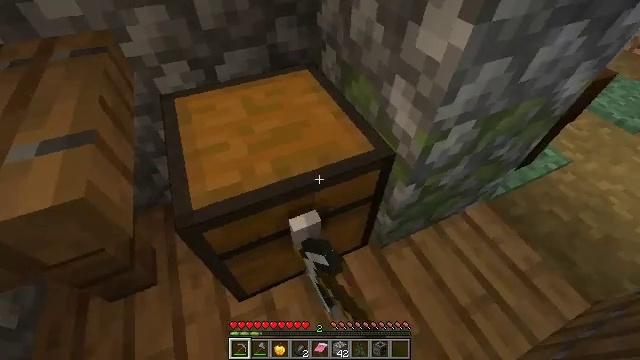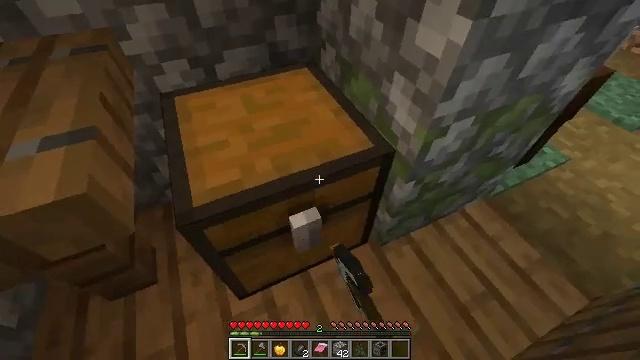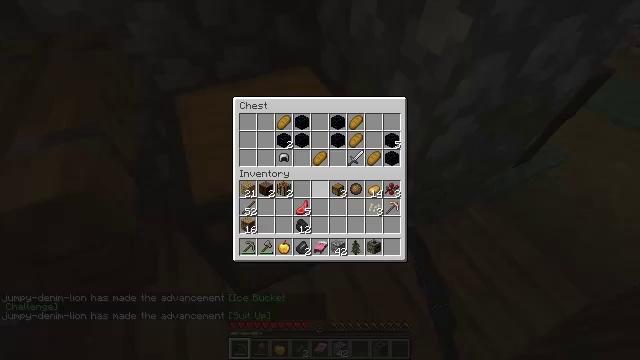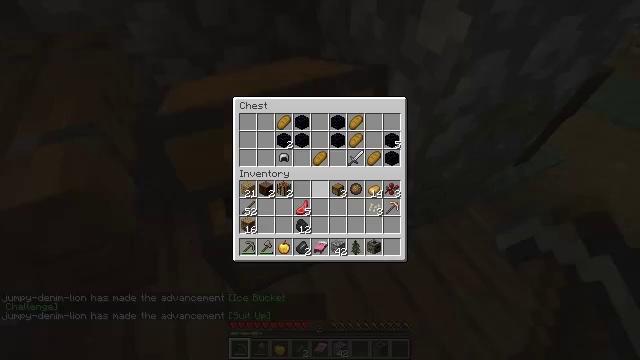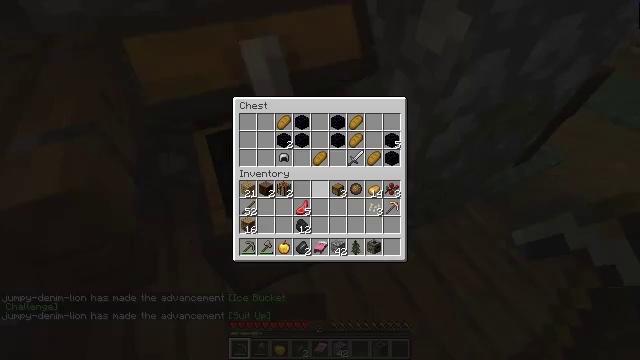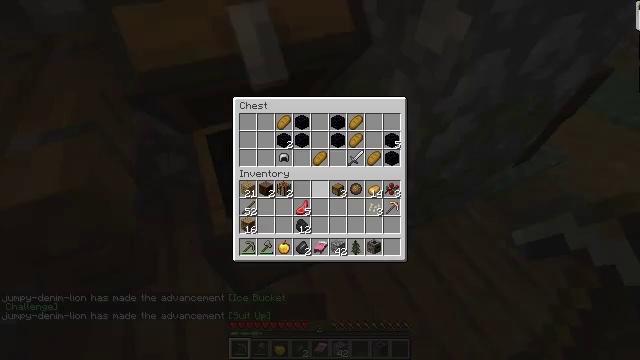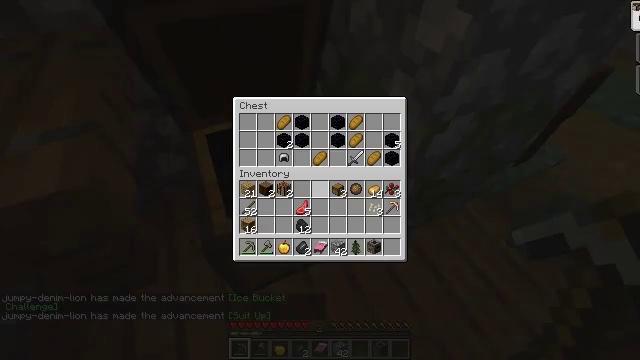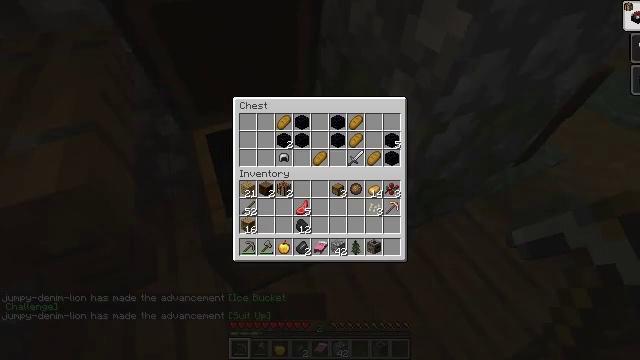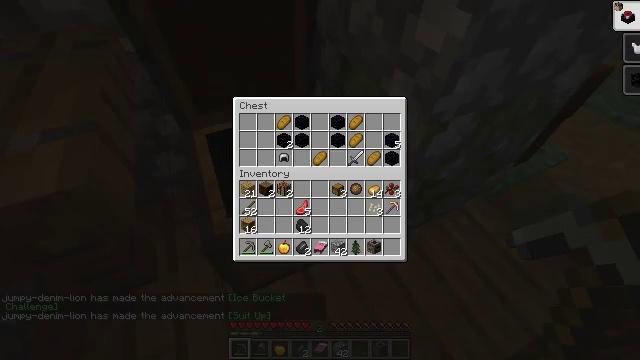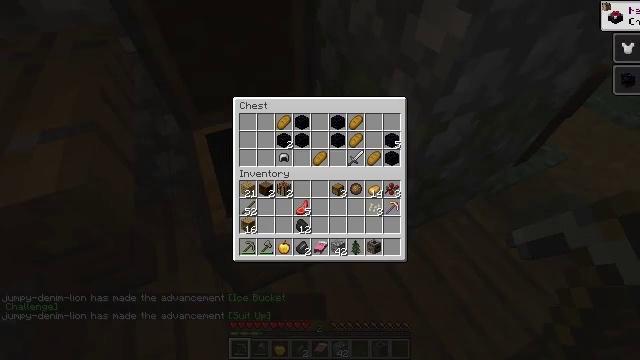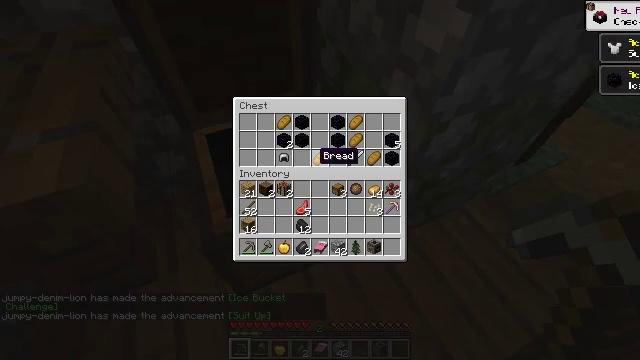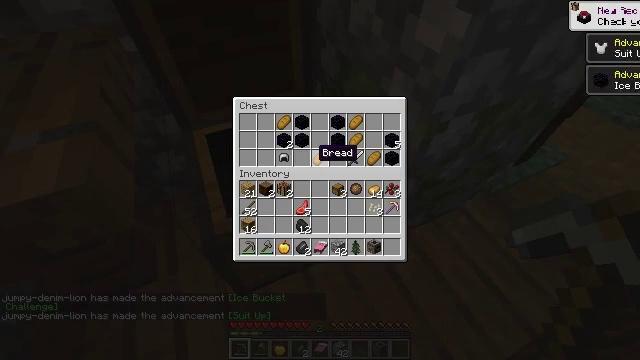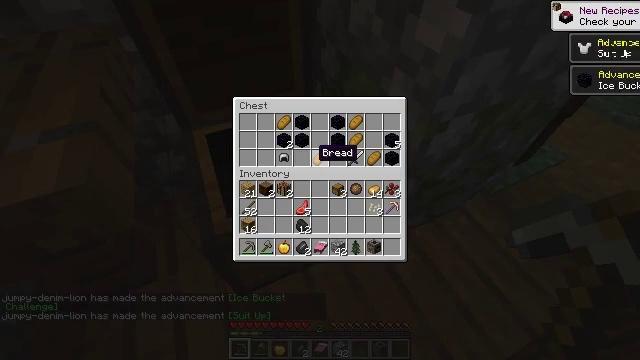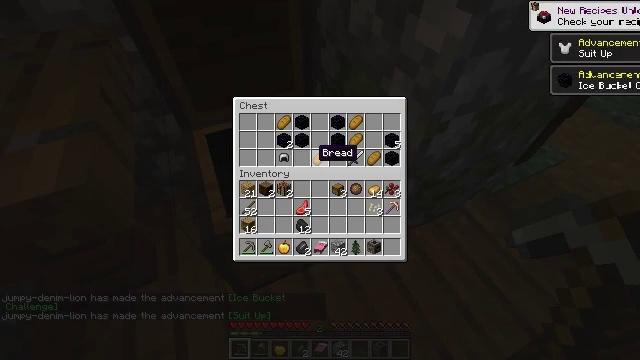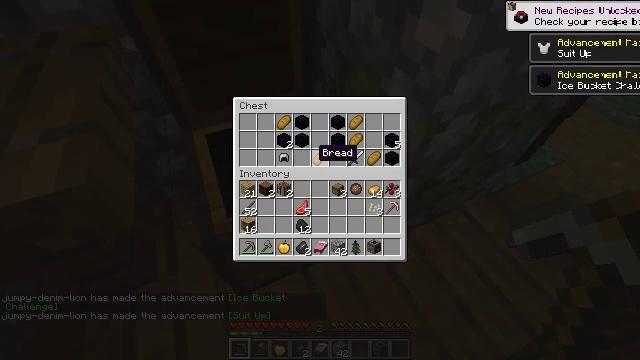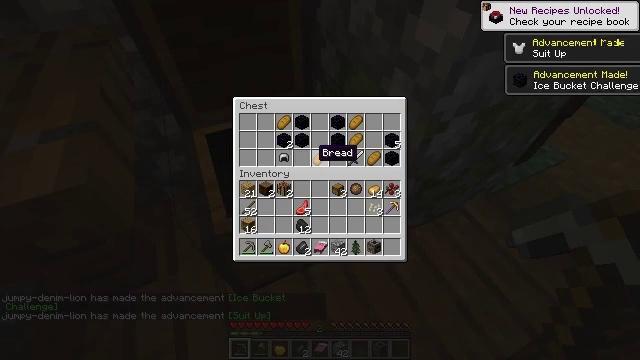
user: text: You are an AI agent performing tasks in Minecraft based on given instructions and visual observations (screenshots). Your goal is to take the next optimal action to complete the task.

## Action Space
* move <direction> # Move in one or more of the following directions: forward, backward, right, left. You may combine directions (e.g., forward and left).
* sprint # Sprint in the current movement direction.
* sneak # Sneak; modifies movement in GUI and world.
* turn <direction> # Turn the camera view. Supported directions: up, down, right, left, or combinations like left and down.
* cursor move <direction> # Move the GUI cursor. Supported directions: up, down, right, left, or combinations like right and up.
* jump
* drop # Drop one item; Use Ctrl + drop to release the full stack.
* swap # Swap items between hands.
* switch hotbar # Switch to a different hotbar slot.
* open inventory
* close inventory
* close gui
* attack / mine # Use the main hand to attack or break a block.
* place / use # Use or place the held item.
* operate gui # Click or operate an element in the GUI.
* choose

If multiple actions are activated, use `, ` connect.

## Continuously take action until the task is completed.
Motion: motion action
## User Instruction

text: Attack the chest to pick it up.
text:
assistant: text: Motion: no_op
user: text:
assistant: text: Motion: open gui
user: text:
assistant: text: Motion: no_op
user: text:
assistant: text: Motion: no_op
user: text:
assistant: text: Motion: no_op
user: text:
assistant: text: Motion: no_op
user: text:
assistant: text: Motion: no_op
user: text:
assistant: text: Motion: no_op
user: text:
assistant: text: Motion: no_op
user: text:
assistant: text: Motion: no_op
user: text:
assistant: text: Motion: no_op
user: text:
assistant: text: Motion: no_op
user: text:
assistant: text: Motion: sneak
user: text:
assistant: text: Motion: sneak
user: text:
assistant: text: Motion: sneak
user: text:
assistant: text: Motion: sneak
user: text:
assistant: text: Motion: sneak
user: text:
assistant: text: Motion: sneak
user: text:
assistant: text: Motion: sneak
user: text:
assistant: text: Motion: sneak, cursor move left
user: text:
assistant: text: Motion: sneak, cursor move left
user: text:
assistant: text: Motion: sneak
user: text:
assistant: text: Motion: sneak
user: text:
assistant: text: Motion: sneak
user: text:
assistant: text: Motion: sneak
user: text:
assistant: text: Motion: sneak
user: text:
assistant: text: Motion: sneak
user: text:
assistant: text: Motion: sneak
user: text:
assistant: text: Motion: sneak, operate gui
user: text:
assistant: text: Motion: sneak, operate gui